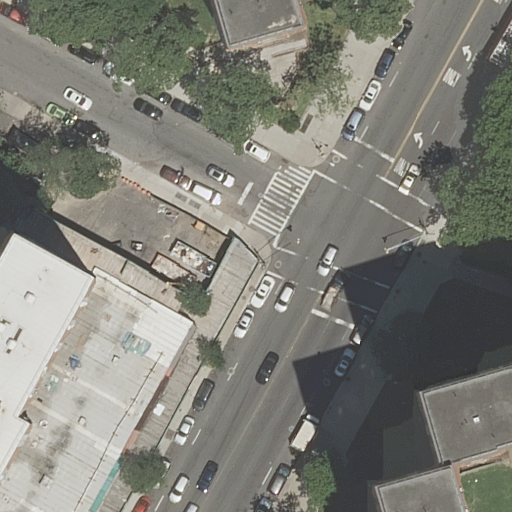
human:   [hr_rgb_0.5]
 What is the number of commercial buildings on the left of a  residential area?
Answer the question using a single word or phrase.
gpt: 0

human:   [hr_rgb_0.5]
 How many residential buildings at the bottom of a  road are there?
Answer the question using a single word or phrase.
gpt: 3

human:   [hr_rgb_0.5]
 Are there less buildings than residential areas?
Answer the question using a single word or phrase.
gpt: no

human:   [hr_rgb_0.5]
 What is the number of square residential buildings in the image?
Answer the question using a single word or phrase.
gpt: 0

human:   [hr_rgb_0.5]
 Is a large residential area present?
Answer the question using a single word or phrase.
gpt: yes

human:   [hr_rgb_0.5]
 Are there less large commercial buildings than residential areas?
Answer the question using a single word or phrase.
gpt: yes

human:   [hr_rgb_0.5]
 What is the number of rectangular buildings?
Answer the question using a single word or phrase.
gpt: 2

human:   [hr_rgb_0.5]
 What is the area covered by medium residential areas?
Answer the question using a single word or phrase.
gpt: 100m2

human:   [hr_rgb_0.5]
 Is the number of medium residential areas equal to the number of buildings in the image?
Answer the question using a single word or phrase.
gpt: no

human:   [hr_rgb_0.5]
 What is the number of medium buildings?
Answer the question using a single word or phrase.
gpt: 2

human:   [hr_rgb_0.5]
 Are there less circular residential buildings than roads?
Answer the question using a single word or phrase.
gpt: yes

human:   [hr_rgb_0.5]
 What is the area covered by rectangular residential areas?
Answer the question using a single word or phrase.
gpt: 10639m2

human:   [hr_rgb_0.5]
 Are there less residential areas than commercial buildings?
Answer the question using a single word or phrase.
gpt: no

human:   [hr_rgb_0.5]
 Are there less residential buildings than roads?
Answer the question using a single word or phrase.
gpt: no

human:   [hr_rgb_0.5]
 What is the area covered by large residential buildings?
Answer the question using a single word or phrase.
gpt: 2898m2

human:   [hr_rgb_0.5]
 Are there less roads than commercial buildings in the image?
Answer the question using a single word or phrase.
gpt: no

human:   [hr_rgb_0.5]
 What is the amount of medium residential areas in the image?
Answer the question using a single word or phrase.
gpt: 1

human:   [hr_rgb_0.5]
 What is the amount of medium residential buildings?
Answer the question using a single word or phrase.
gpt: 2

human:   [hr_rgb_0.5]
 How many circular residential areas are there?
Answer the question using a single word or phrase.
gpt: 0

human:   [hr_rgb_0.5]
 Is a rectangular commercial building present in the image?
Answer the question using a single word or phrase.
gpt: no

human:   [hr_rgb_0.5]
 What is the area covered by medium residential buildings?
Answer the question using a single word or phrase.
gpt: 358m2

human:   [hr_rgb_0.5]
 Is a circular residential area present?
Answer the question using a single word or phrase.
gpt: no

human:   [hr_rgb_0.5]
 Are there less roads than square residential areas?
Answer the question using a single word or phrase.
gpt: no

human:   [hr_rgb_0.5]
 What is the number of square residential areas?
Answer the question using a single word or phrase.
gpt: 0

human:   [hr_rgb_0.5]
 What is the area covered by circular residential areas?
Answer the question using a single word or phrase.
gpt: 0m2

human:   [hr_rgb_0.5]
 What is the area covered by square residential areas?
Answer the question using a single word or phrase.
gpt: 0m2

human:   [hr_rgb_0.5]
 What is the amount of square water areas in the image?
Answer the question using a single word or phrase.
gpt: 0

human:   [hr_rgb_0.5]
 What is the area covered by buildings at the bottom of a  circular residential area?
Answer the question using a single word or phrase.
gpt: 0m2

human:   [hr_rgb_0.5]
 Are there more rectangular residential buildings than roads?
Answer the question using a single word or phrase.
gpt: no

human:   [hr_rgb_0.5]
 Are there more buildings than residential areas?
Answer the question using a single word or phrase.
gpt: yes

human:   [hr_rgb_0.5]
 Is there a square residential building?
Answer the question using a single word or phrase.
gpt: no

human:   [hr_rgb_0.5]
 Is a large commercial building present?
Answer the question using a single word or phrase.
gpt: no

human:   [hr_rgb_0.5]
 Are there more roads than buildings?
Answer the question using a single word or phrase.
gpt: no

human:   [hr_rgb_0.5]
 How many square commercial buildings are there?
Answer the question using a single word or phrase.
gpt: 0

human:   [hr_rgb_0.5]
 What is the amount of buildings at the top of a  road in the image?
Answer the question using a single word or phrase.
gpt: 1

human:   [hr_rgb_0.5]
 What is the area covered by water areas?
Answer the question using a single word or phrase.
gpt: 0m2